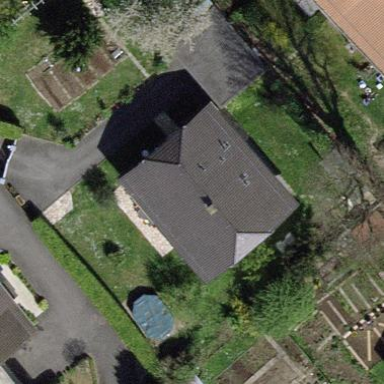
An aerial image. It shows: Garden enclosed by fence.